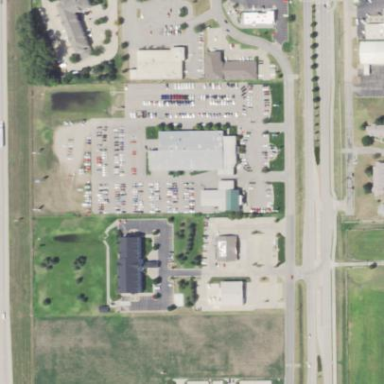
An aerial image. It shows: Car shop.